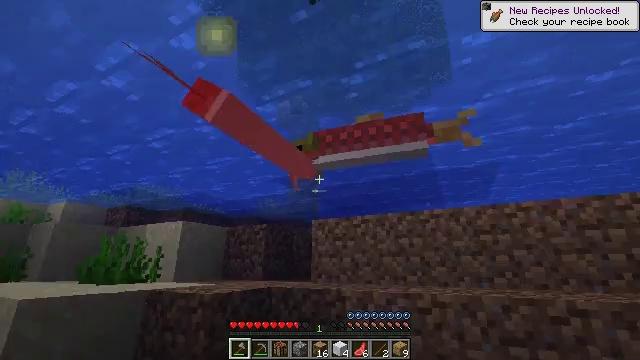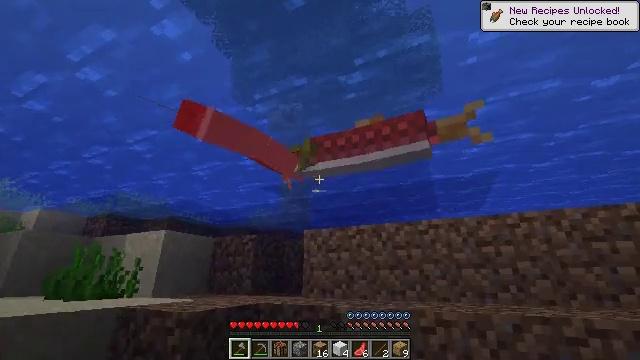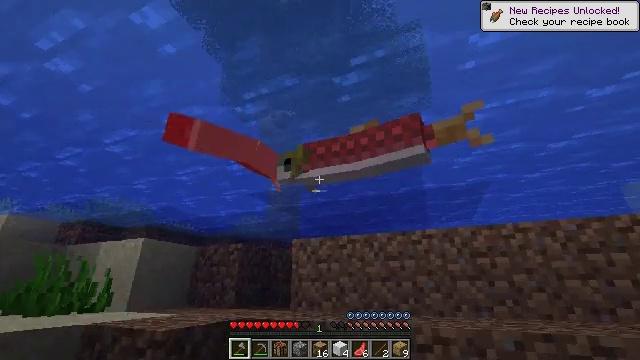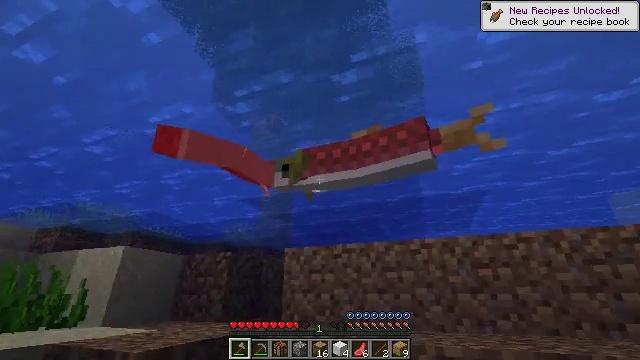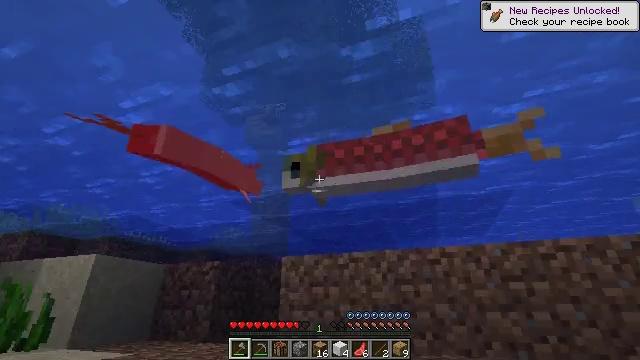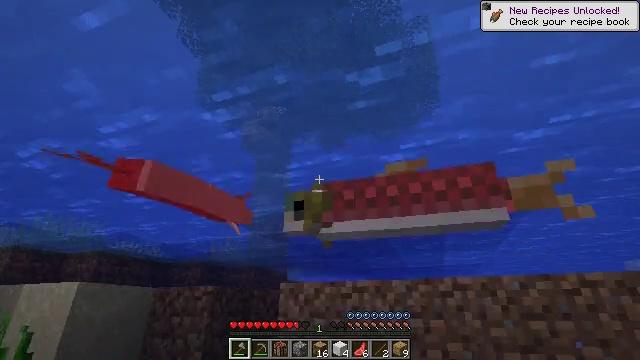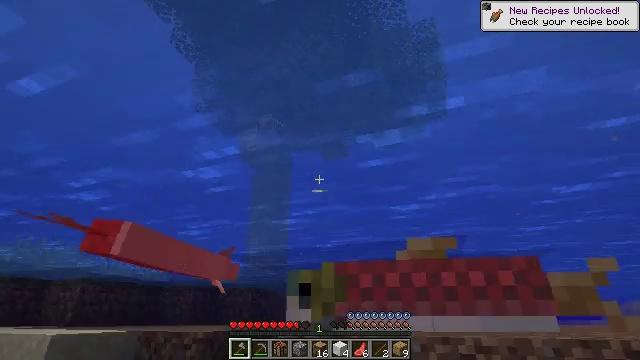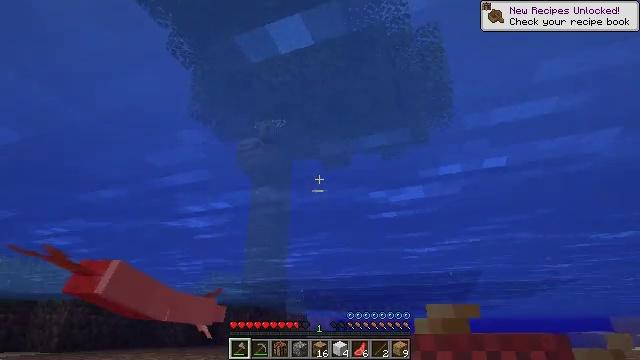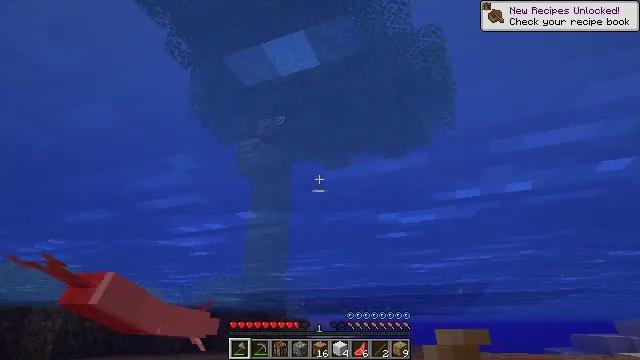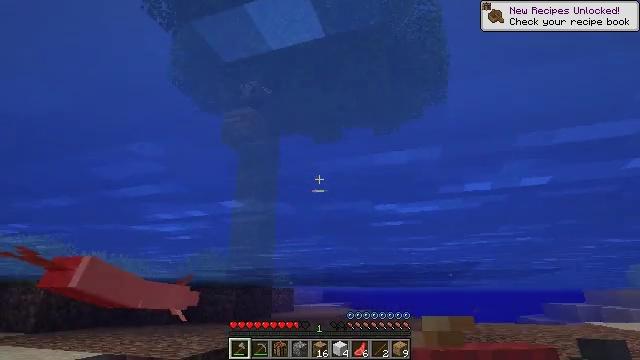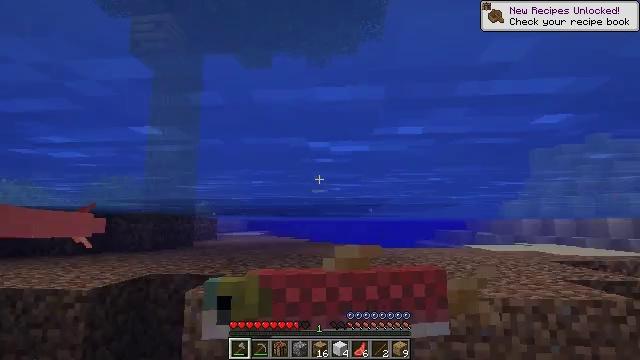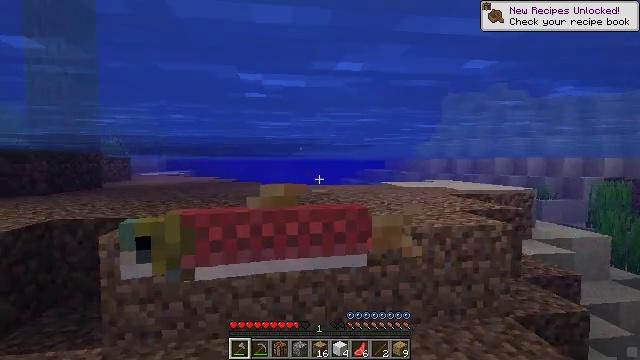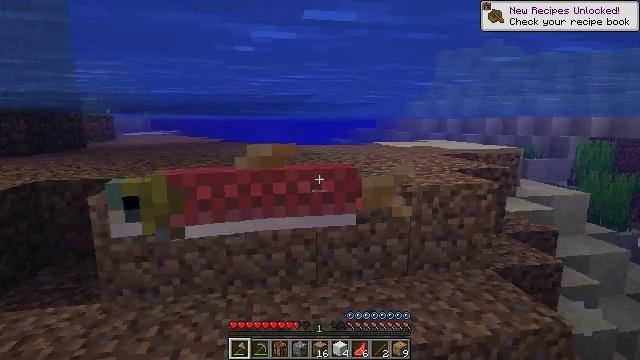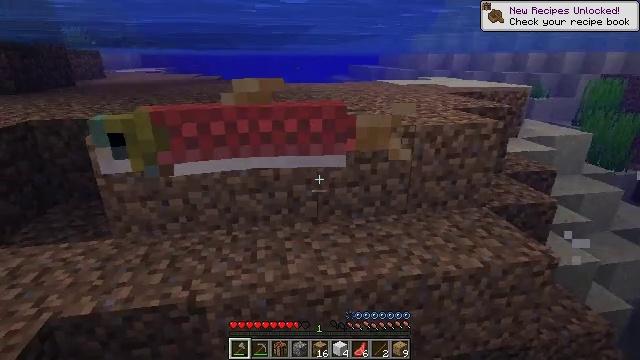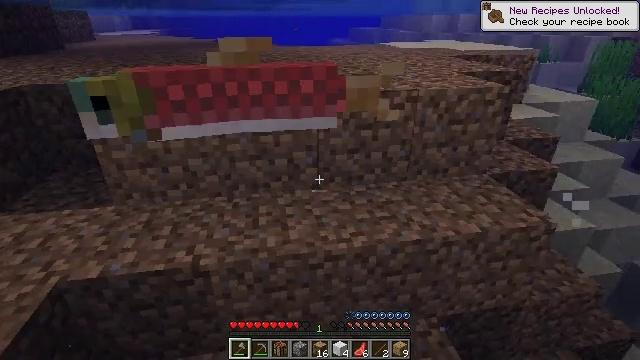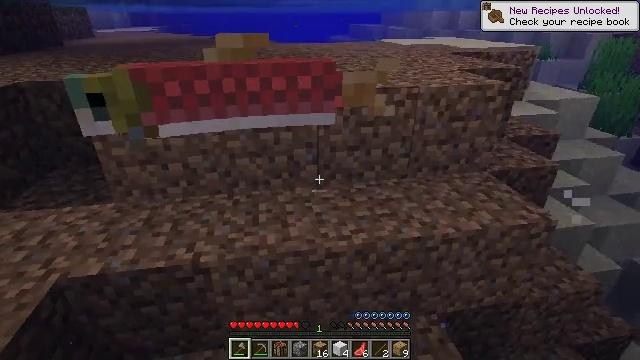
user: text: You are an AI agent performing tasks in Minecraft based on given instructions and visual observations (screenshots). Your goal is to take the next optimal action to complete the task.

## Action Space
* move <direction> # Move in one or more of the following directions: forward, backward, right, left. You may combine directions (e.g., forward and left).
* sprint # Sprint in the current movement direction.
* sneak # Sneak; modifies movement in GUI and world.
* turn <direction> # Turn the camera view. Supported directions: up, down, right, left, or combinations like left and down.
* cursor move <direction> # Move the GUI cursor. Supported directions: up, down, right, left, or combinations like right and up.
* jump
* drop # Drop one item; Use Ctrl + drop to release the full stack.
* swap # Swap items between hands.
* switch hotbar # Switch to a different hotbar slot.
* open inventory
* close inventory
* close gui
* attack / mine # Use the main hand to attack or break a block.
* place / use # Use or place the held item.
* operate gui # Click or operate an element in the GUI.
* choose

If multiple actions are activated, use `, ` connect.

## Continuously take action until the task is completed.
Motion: motion action
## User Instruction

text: Fish and kill the salmon.
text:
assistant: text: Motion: move forward, turn right and up
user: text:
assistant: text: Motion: move forward, turn right and up
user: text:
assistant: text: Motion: turn right and up
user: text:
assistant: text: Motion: no_op
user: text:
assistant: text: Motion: no_op
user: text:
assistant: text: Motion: no_op
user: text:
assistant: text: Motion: no_op
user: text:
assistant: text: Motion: no_op
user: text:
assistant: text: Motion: turn right and down
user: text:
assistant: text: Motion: turn right and down, attack / mine
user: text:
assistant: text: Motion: turn right and down, attack / mine
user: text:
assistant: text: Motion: turn right and down, attack / mine
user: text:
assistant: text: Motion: turn down, attack / mine
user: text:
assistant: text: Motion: turn down
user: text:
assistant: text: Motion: no_op
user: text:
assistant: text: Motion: no_op
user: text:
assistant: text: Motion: turn left and up
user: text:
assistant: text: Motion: turn left and up
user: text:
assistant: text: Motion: turn left and up
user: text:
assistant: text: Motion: turn left and up
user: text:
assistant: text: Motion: turn left and up
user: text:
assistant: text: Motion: turn left and up
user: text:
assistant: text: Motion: turn left and up
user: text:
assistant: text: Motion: turn left and up
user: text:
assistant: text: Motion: no_op
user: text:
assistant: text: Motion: turn down, attack / mine
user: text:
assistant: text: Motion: turn down, attack / mine
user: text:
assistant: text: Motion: attack / mine
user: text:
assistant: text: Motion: no_op
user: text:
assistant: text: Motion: move forward